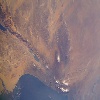
Label: land